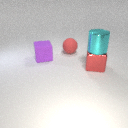
large red metal cube below large cyan metal cylinder